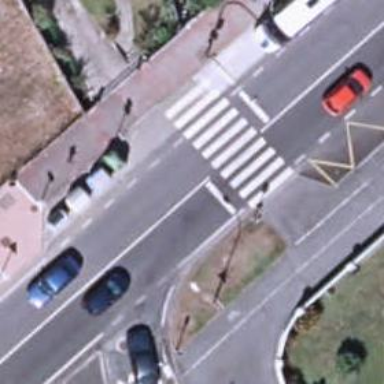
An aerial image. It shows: Marked road crossing.